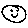
Label: smiley face